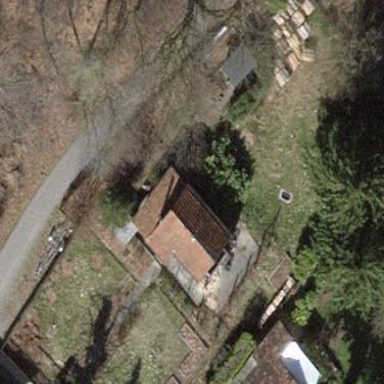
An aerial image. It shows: Detached building with gabled roof.